Field crop: maize
Growth stage: 2
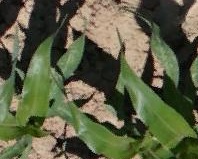
Species: maize